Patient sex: M
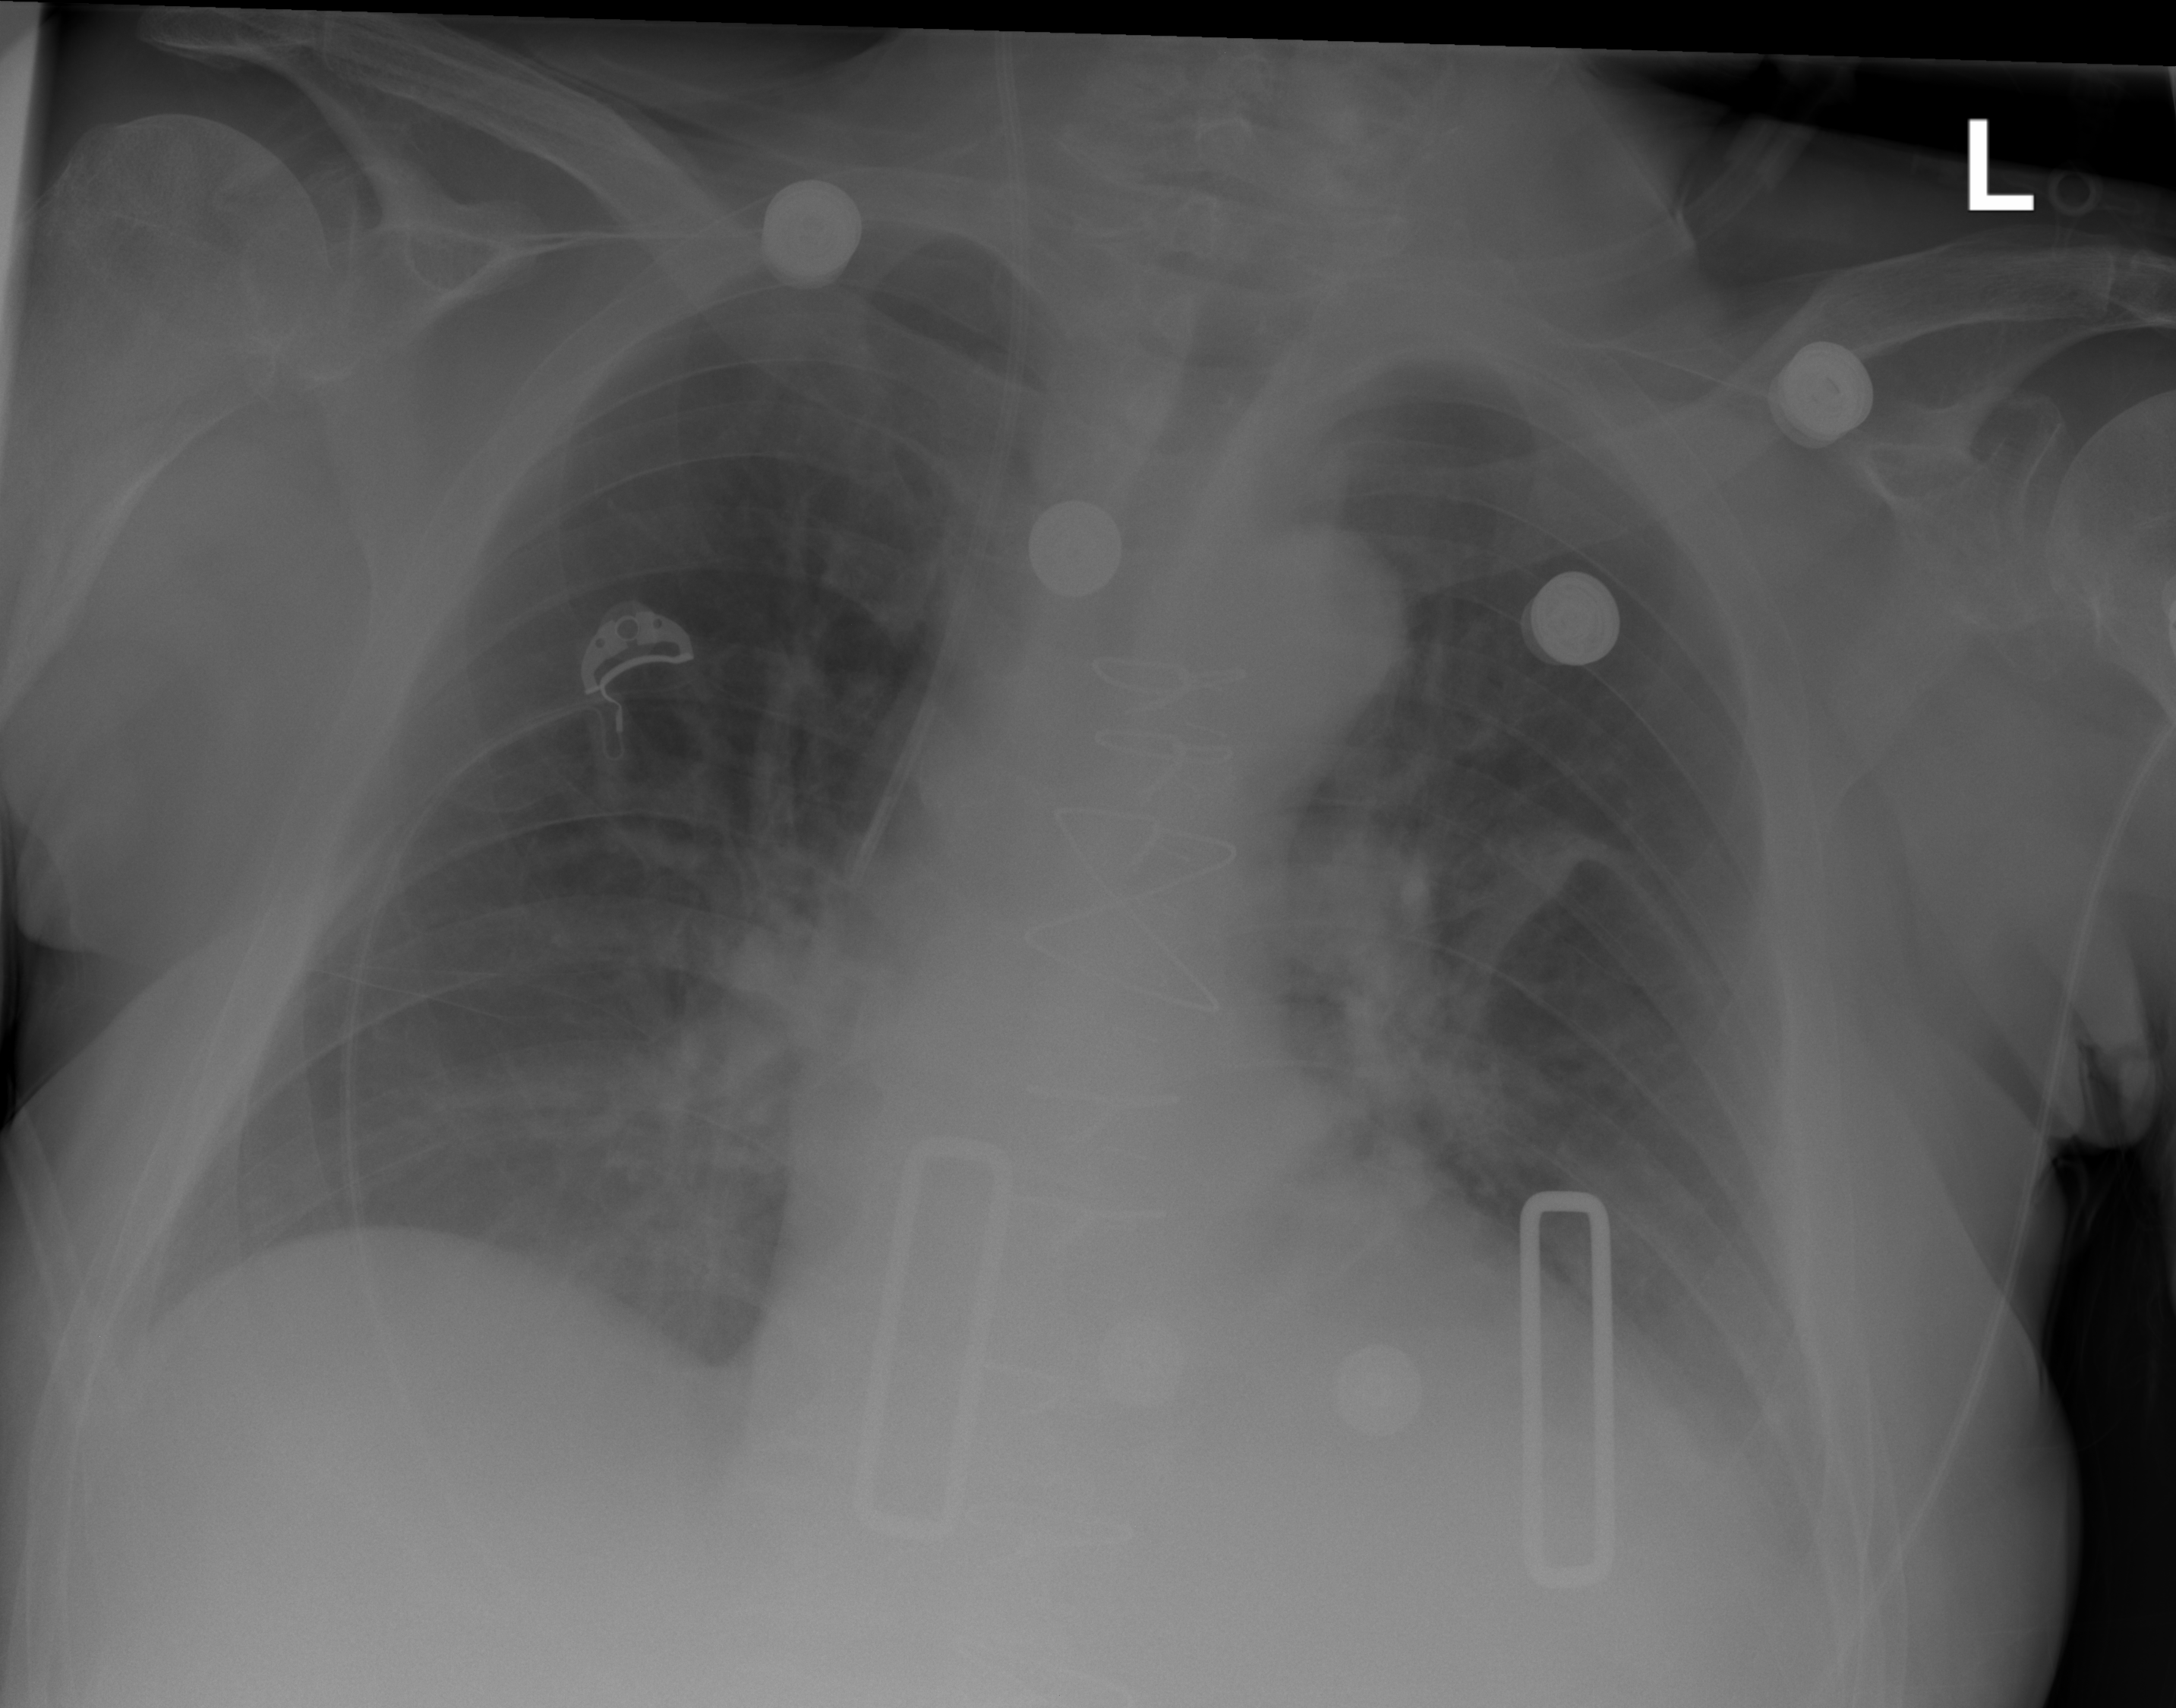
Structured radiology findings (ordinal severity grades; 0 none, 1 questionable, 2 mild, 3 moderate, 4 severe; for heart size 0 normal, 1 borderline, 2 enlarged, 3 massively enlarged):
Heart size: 2
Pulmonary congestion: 2
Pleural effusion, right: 0
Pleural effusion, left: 2
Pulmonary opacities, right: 0
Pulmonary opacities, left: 0
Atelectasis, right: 0
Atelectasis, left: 2